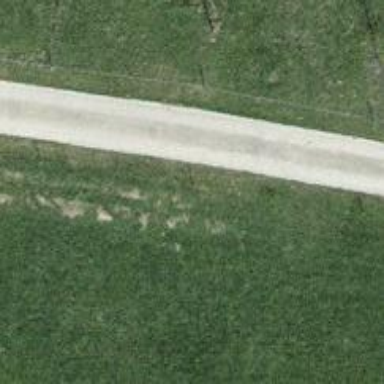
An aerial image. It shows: Well-maintained track road of grade 1.